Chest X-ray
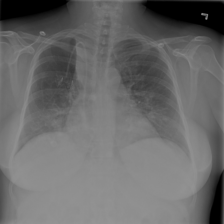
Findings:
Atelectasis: negative
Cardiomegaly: negative
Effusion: negative
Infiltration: negative
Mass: negative
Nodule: negative
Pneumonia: negative
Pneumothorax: negative
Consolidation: negative
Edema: negative
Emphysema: negative
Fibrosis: negative
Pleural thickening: negative
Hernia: negative